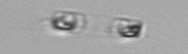
Label: Skeletonema